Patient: sex F, age 57
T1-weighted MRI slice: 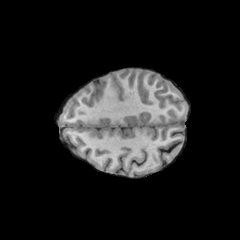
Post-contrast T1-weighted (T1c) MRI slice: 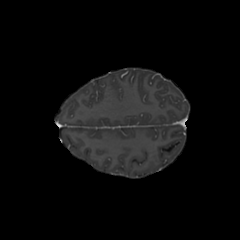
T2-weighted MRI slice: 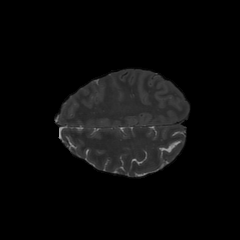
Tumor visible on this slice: no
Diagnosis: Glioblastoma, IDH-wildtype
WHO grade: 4